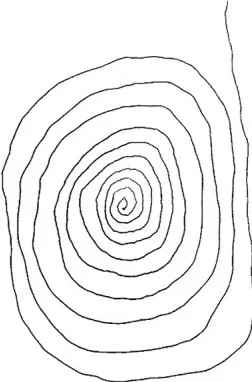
(A,B) Patient's attempt at drawing a spiral prior to DBS implantation and after implantation with activation of the following parameter: 2B (-), 2A (+), 2C (+). This is theoretically further extending stimulation into the adjacent ZI as well as maintaining stimulation in the STN.
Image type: electrography (eeg)